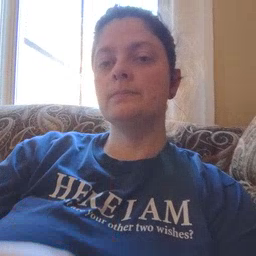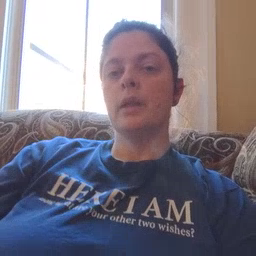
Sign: make